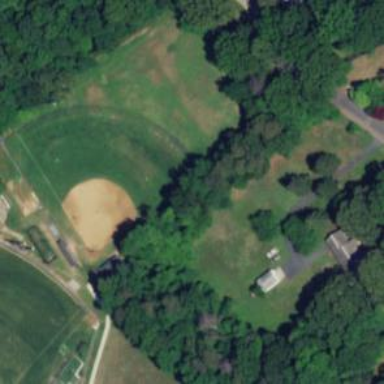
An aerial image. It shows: Softball pitch for leisure sports.